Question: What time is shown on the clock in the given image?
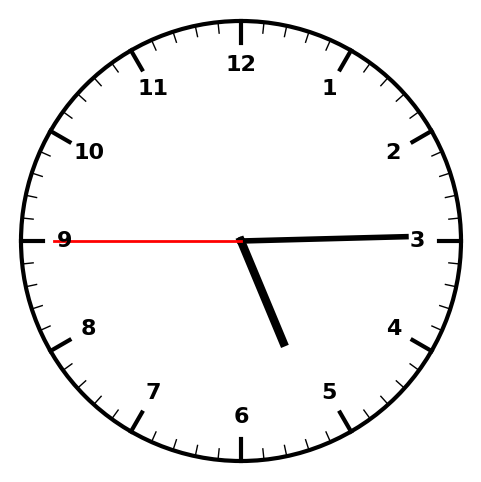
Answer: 05:14:45